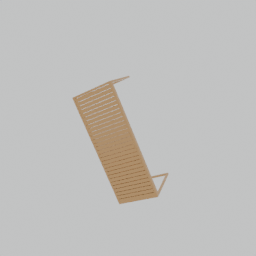
Label: furniture